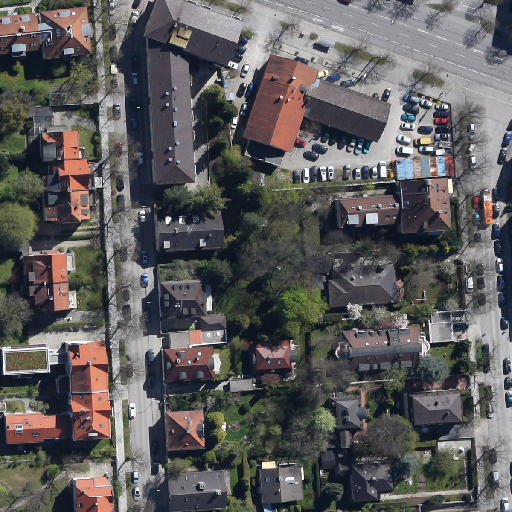
Referring expression: vehicle in the parking area